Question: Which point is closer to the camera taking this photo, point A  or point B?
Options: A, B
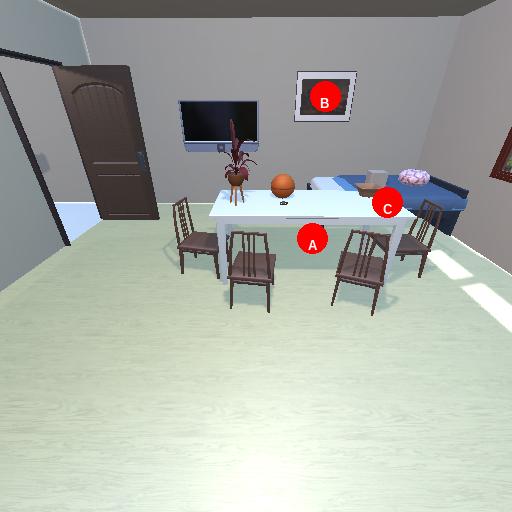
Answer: A